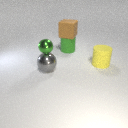
large green rubber cylinder behind large yellow rubber cylinder